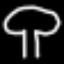
Label: mushroom